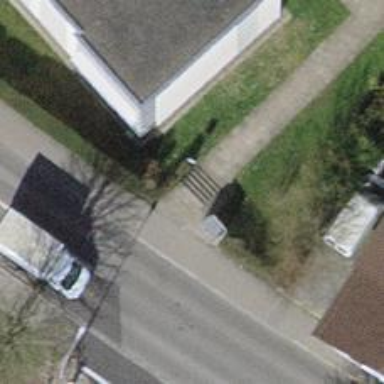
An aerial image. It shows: Footway surfaced with paving stones.